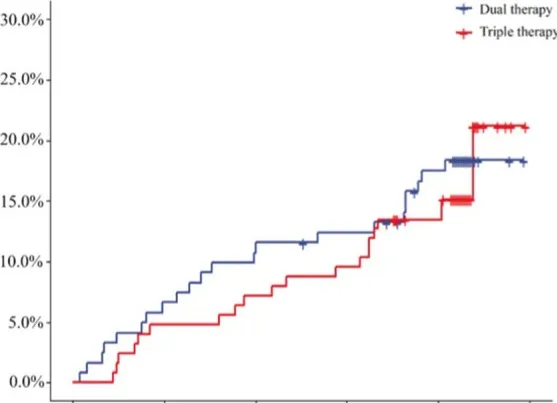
Incidence of cardiovascular event outcomes of the two groups (PPS, N = 247) (HR, 0.844; 95% CI, 0.461 to 1.547; P = 0.5836). HR, hazard ratio. Dual therapy: ticagrelor therapy group; triple therapy: clopidogrel plus aspirin group.
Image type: pathology (immunostaining)